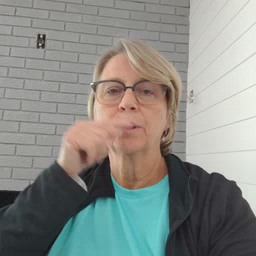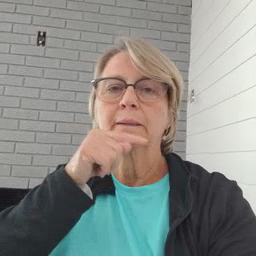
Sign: toothbrush